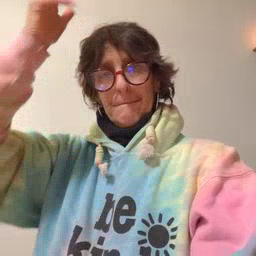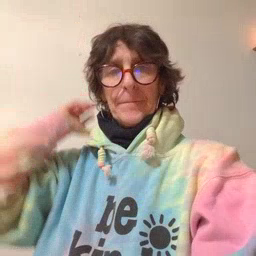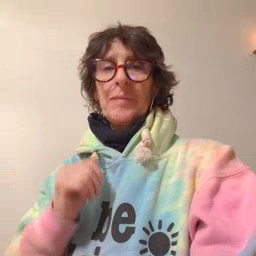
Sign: lion